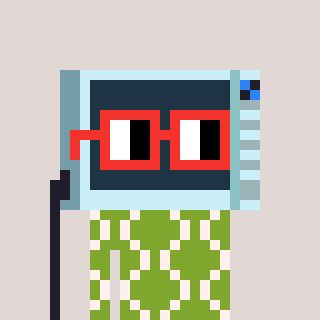
a pixel art character with square red glasses, a microwave-shaped head and a slimegreen-colored body on a warm background